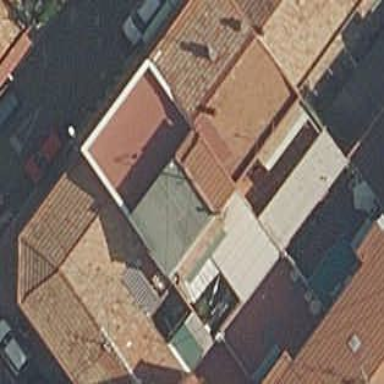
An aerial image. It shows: Building.